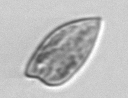
Label: Prorocentrum_dentatum